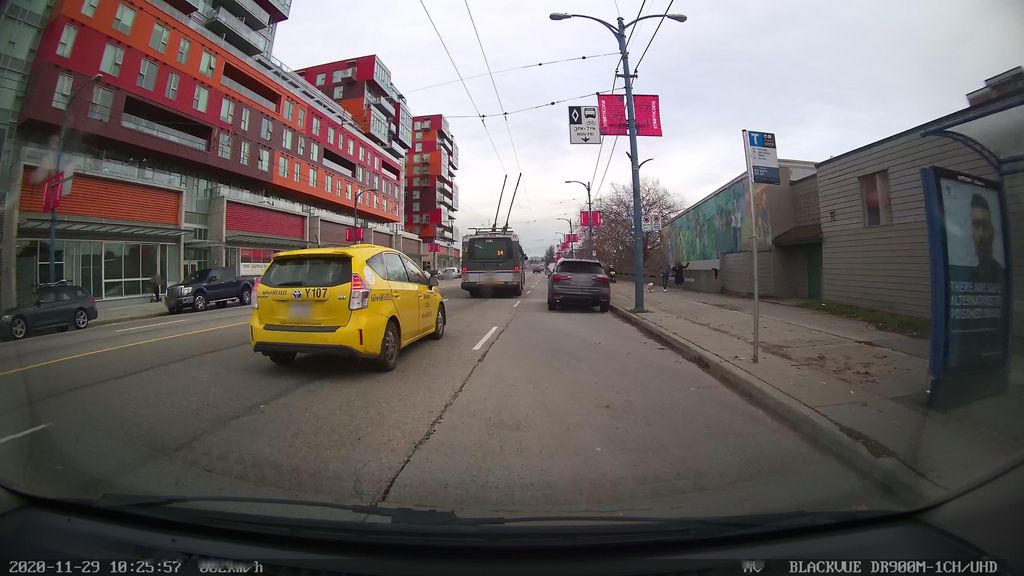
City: vancouver